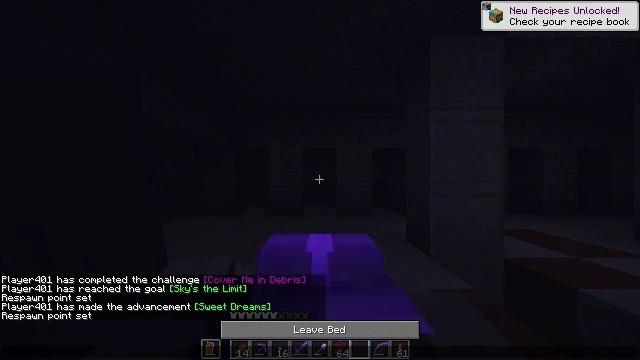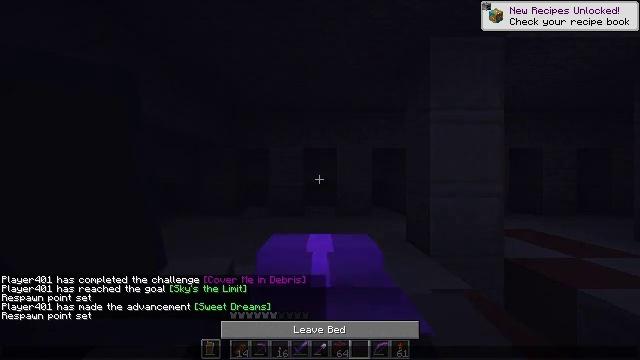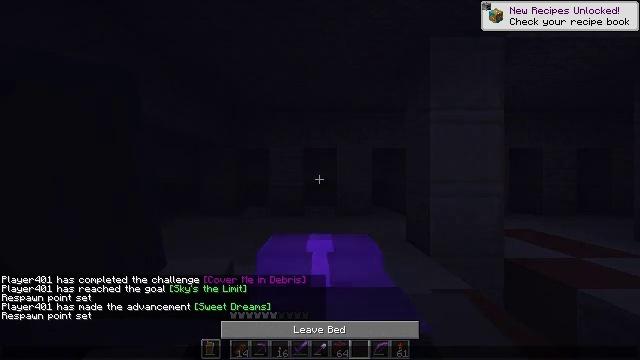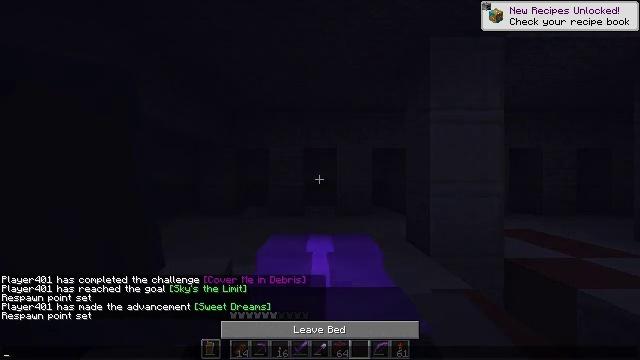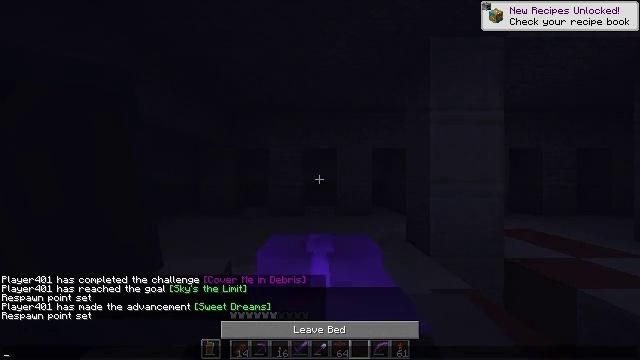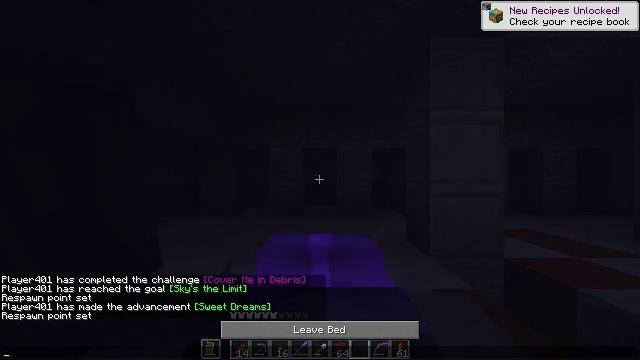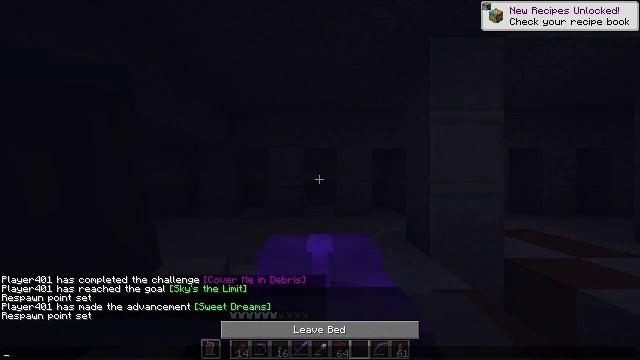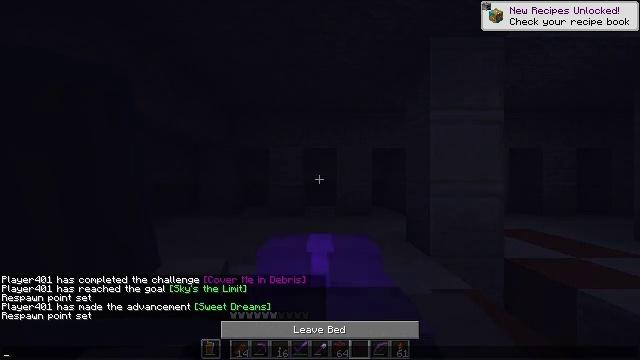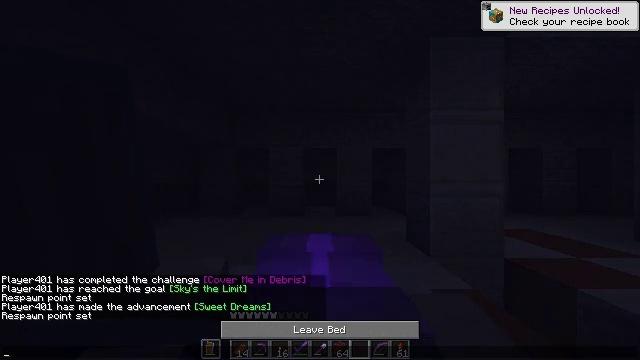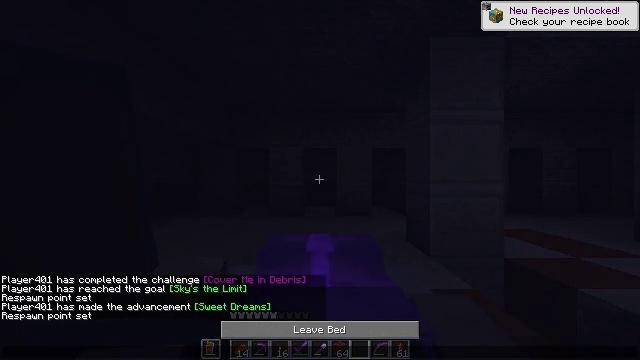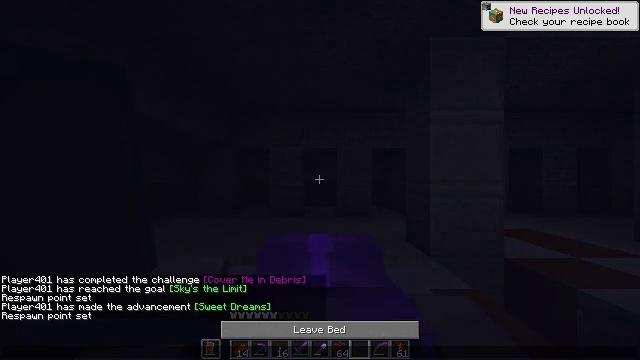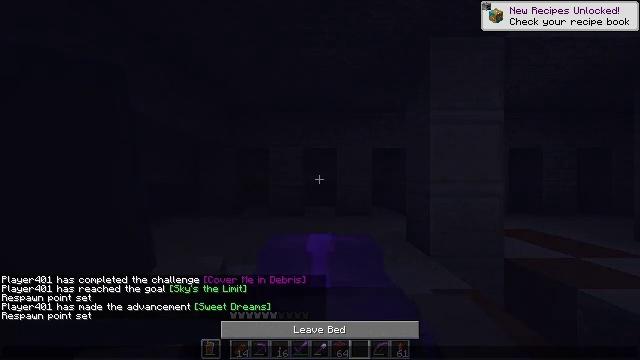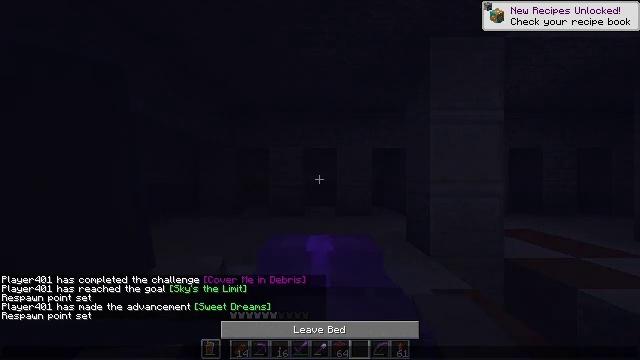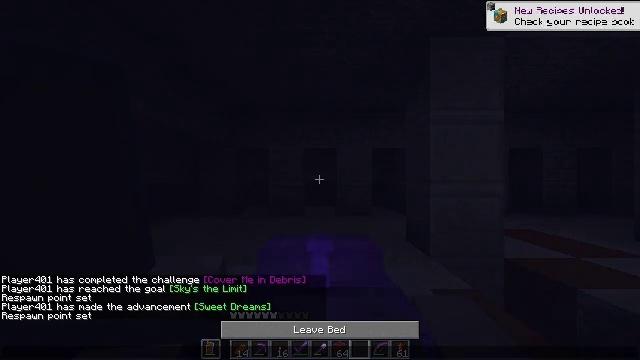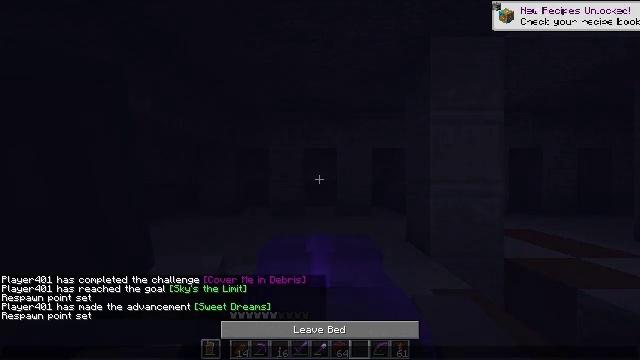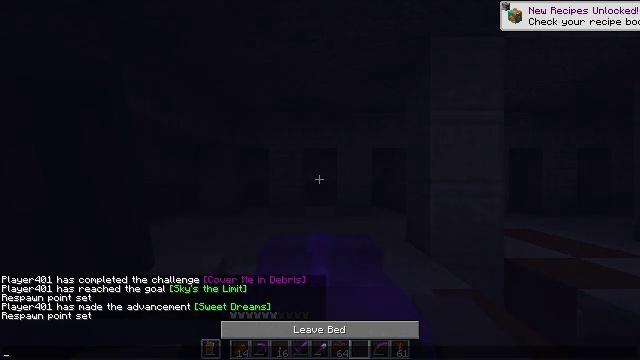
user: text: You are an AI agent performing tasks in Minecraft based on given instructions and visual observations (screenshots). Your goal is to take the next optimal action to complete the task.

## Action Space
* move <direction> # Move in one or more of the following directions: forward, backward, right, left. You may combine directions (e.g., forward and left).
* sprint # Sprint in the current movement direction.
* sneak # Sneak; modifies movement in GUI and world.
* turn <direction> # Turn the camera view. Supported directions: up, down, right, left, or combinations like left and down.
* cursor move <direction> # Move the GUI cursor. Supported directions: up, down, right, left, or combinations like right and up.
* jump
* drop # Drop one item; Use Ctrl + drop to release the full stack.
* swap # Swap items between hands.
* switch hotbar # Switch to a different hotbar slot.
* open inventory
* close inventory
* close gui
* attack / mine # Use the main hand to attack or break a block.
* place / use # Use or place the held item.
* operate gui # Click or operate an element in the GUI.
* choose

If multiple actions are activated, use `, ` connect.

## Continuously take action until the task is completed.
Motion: motion action
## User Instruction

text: Gather sandstone from the desert.
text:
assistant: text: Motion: no_op
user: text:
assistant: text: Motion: no_op
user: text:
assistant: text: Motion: no_op
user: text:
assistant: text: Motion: no_op
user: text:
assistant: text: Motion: no_op
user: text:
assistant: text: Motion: no_op
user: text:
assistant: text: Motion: no_op
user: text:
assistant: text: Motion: no_op
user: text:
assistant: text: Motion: no_op
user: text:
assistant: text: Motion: no_op
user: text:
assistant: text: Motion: no_op
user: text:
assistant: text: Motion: no_op
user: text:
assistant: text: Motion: no_op
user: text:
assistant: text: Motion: no_op
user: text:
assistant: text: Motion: no_op
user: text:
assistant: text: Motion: no_op
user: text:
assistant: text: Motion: no_op
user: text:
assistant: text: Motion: no_op
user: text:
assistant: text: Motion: no_op
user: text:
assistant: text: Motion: no_op
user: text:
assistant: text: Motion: no_op
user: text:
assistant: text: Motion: no_op
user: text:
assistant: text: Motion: no_op
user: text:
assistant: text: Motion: no_op
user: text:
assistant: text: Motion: no_op
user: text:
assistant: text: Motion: no_op
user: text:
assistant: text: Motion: no_op
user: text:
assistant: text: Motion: no_op
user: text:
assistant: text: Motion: no_op
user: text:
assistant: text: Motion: no_op